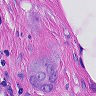
Metastatic tissue present: yes